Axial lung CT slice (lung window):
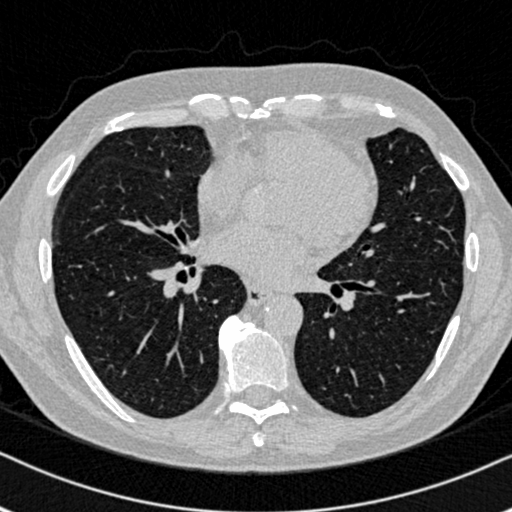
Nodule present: no